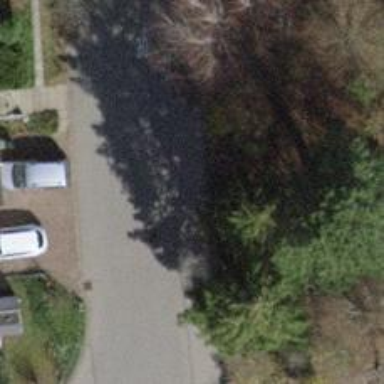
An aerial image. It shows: Sidewalk.